You are looking at a signal-to-image encoding: consecutive vibration samples arranged as the rows of a grayscale square. What is the most likely bearing condition (normal, inner_race, outer_race, ball)?
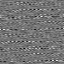
Answer: outer_race